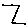
Label: zigzag